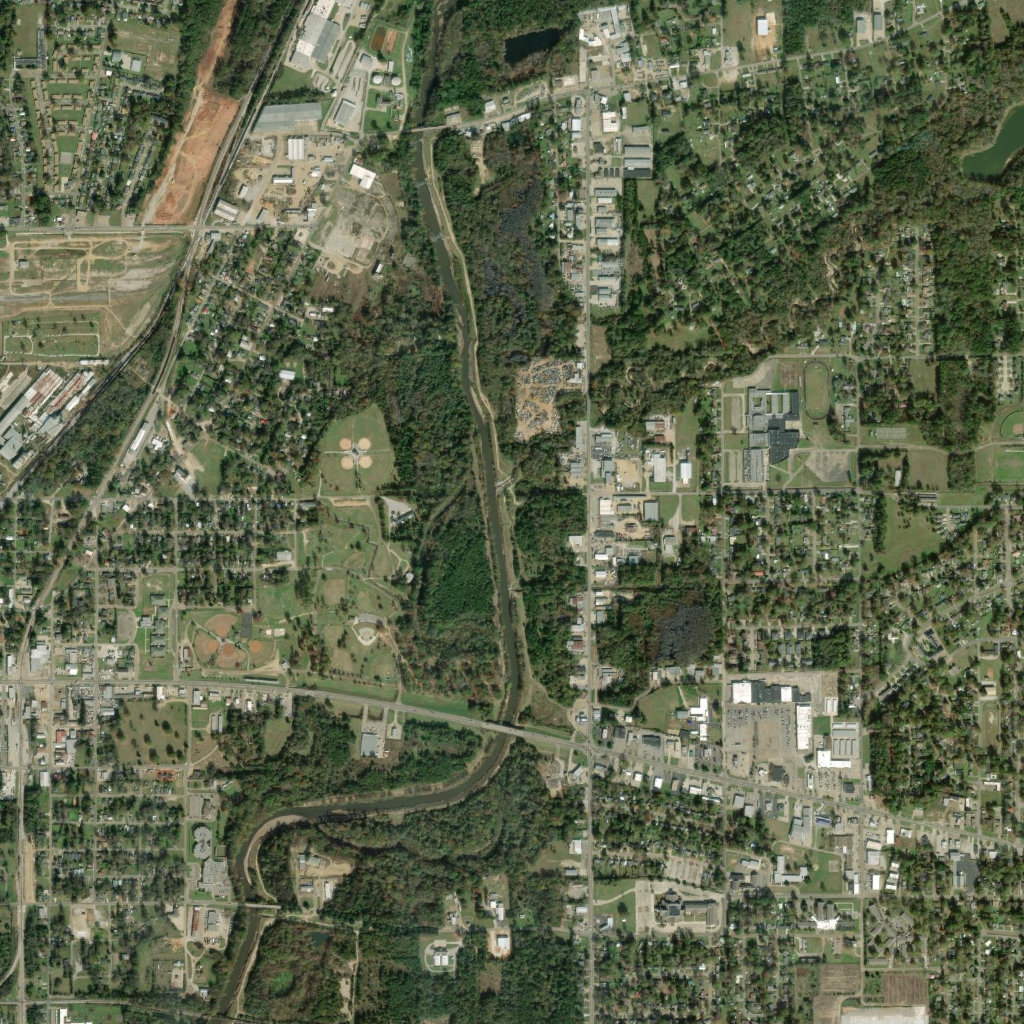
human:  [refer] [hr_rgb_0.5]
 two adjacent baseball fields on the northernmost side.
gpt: <box>[[31, 41, 38, 44, 0]]</box>